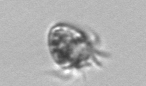
Label: Ciliophora